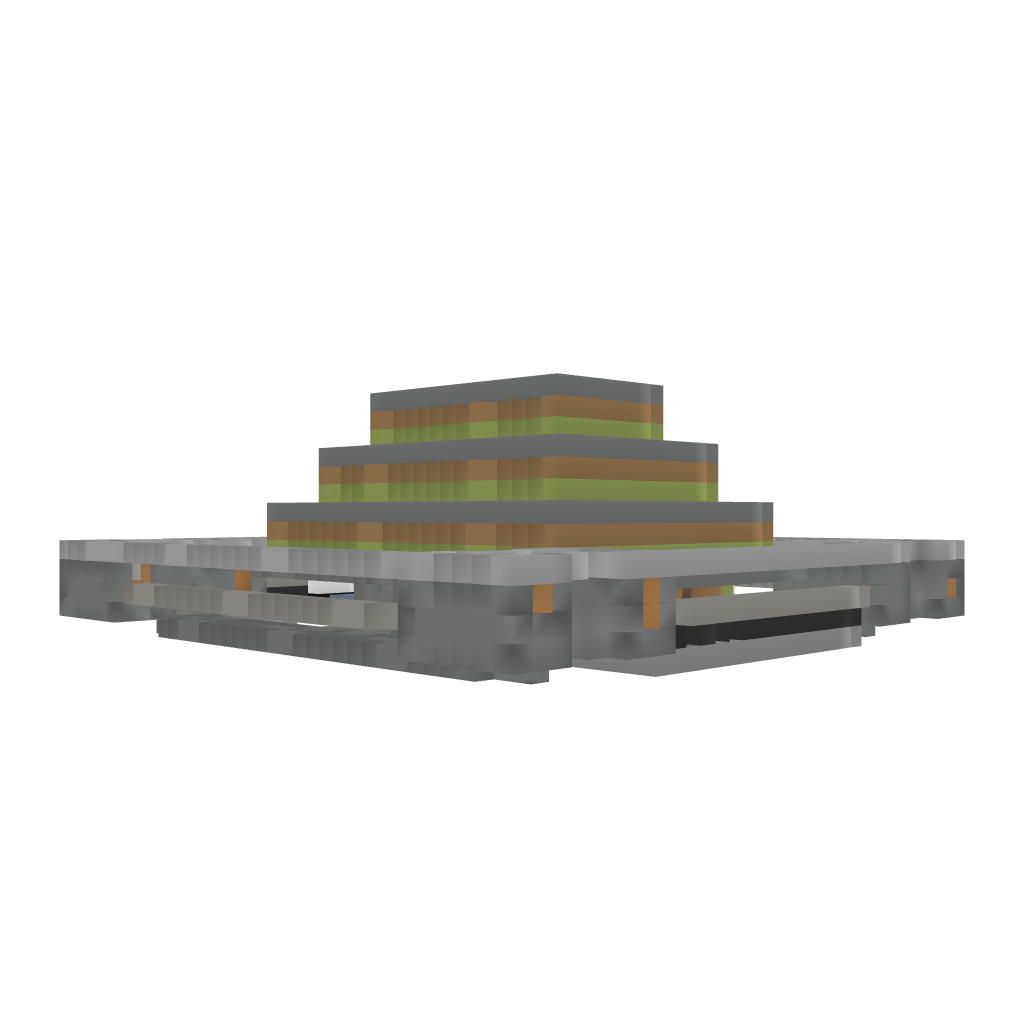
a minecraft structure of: Night Temple